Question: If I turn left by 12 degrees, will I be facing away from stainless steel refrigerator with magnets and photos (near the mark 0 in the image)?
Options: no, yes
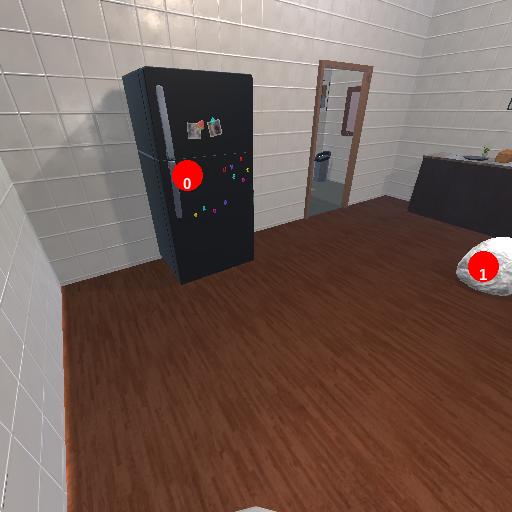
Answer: no